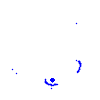
Particle: pion